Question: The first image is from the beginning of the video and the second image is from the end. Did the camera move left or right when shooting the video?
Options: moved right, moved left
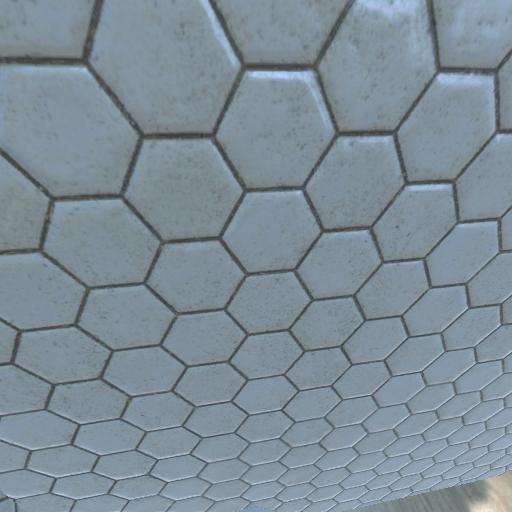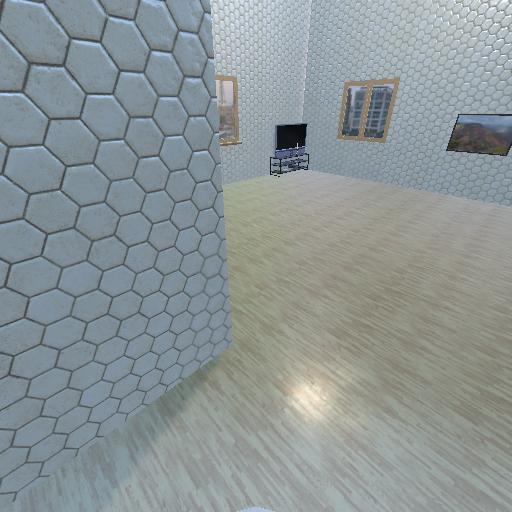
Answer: moved right